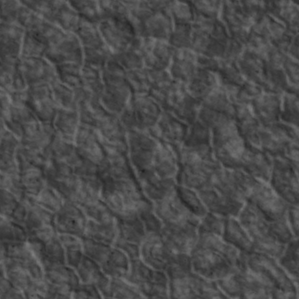
Label: non_frost